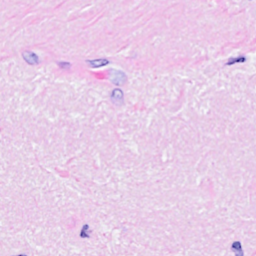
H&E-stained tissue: Breast